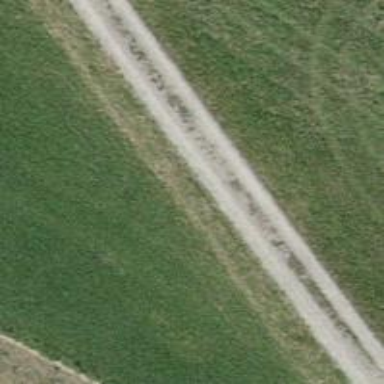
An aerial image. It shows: Gravel track with grade 2 quality.